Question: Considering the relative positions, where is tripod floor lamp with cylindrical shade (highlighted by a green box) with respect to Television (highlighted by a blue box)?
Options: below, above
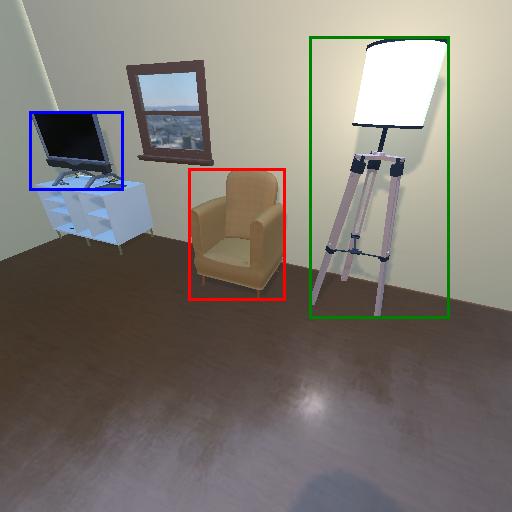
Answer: below